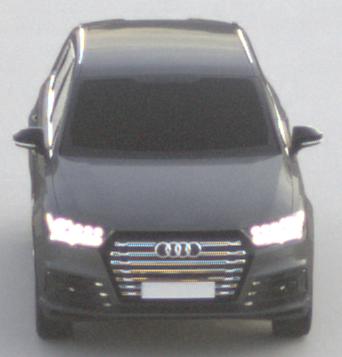
Make: Audi
Model: SQ7
Detailed model: -
Model produced from: 2016
Model produced until: 2018
Doors: 5
Color: gray
Road condition: dry road
Daytime: sunrise or sunset
Contrast: low contrast